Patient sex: F
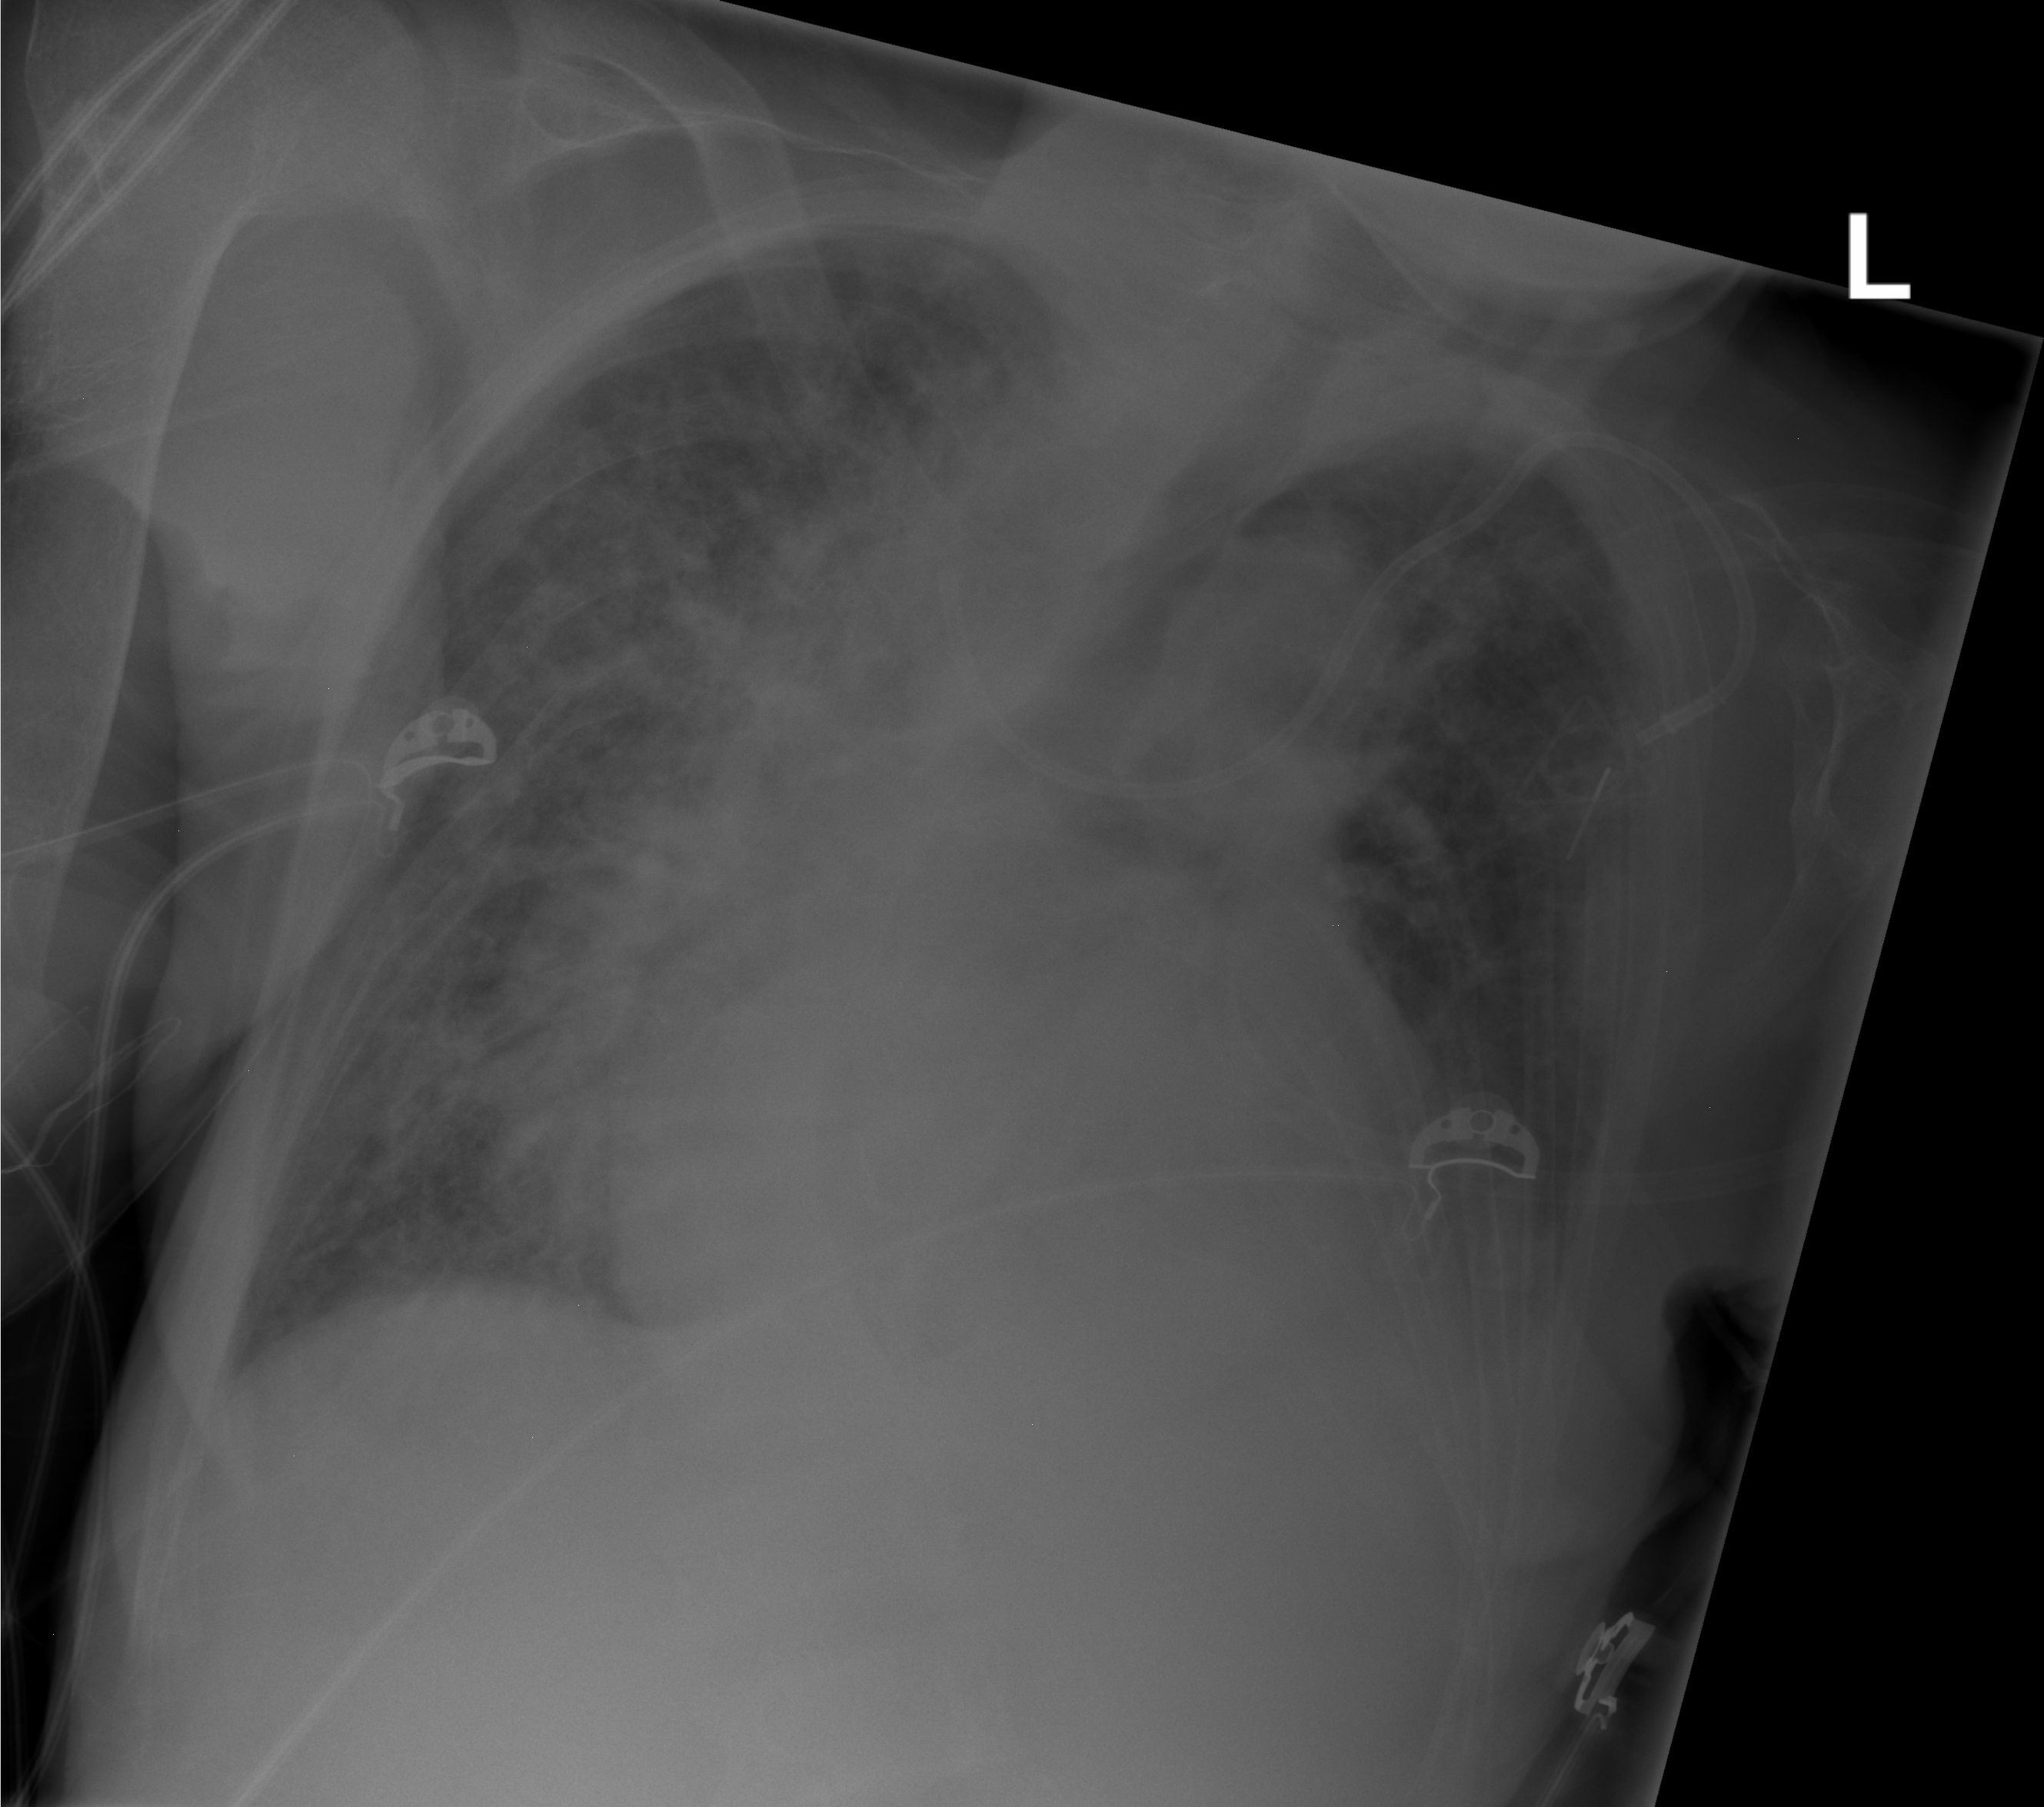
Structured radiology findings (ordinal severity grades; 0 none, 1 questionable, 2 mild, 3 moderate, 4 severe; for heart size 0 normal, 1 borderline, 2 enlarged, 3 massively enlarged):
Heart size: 2
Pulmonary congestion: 3
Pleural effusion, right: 0
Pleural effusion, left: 2
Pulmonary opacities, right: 3
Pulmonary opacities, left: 1
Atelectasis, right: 3
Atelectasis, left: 2